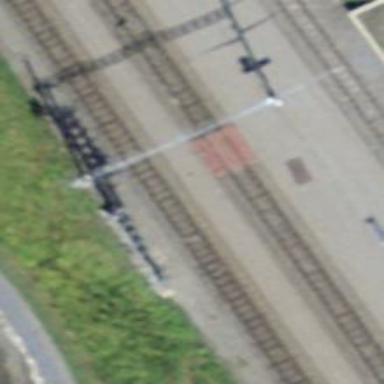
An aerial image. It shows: Close-up of railway platform edge.